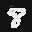
Label: 8